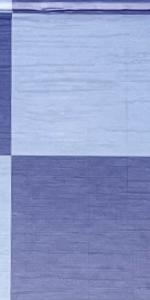
Label: Empty